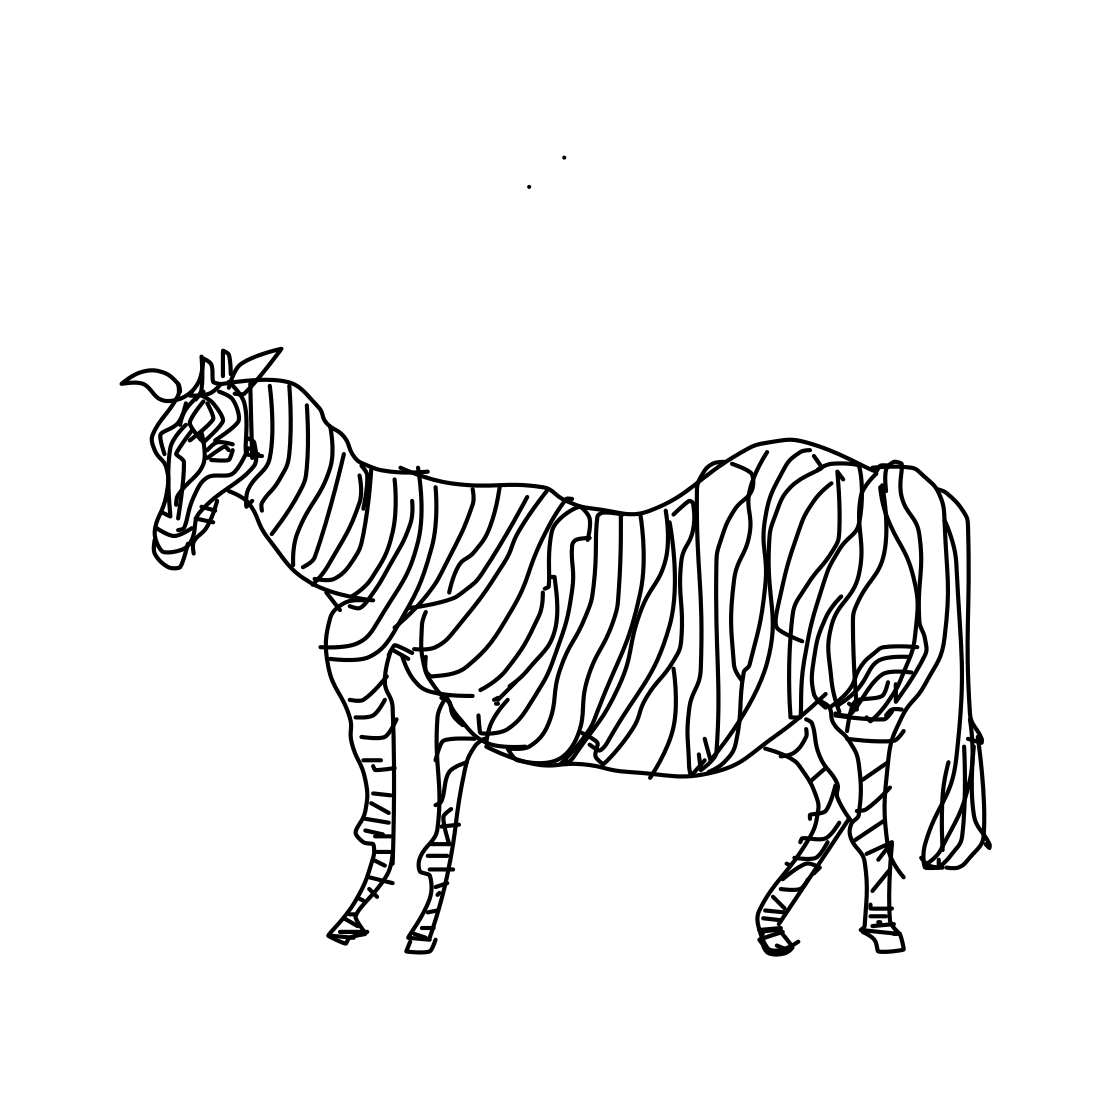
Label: zebra